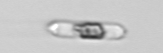
Label: Cerataulina_pelagica